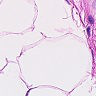
Metastatic tissue present: no